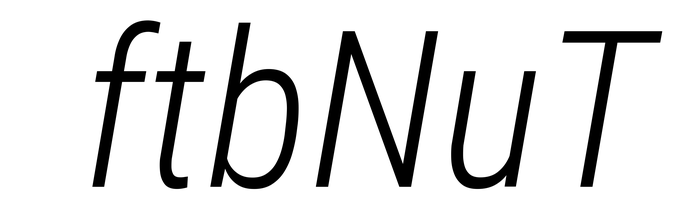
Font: Roboto-Italic_Condensed_Light_Italic